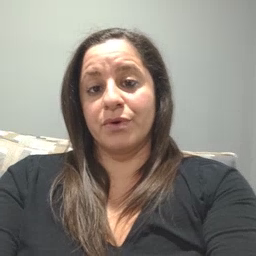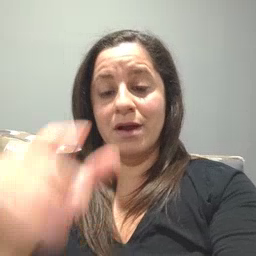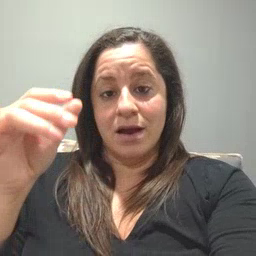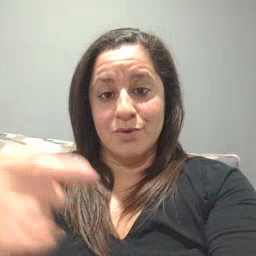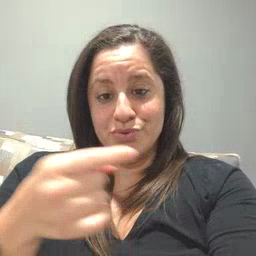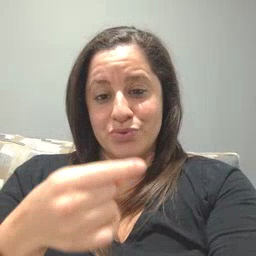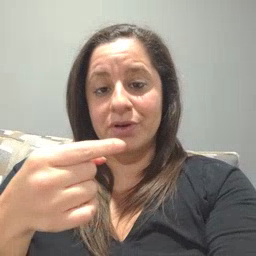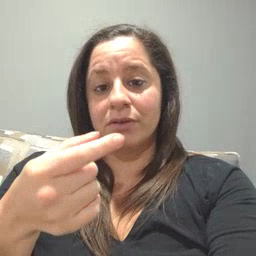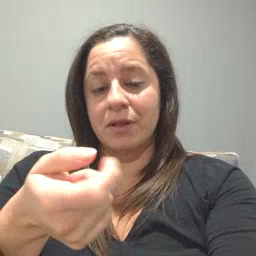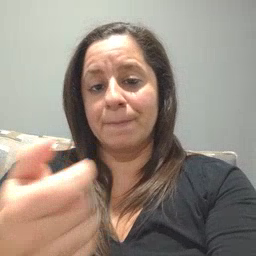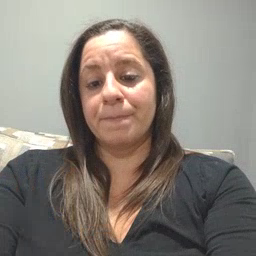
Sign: owie